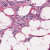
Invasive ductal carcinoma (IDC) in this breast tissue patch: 1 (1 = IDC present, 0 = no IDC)